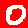
Digit: 0